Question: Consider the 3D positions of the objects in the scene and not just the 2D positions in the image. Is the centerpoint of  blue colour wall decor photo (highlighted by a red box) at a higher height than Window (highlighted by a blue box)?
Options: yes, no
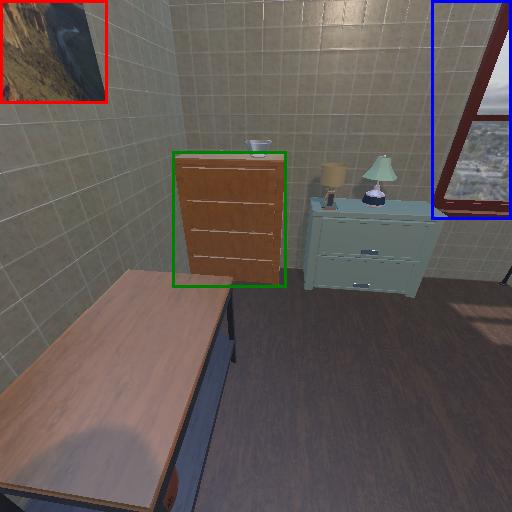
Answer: yes